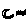
Label: moon